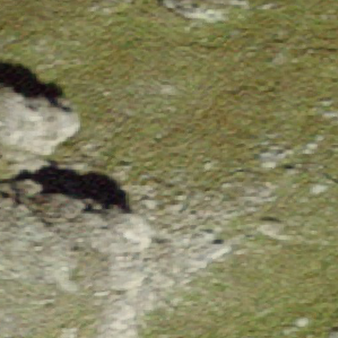
Label: bouldering_area